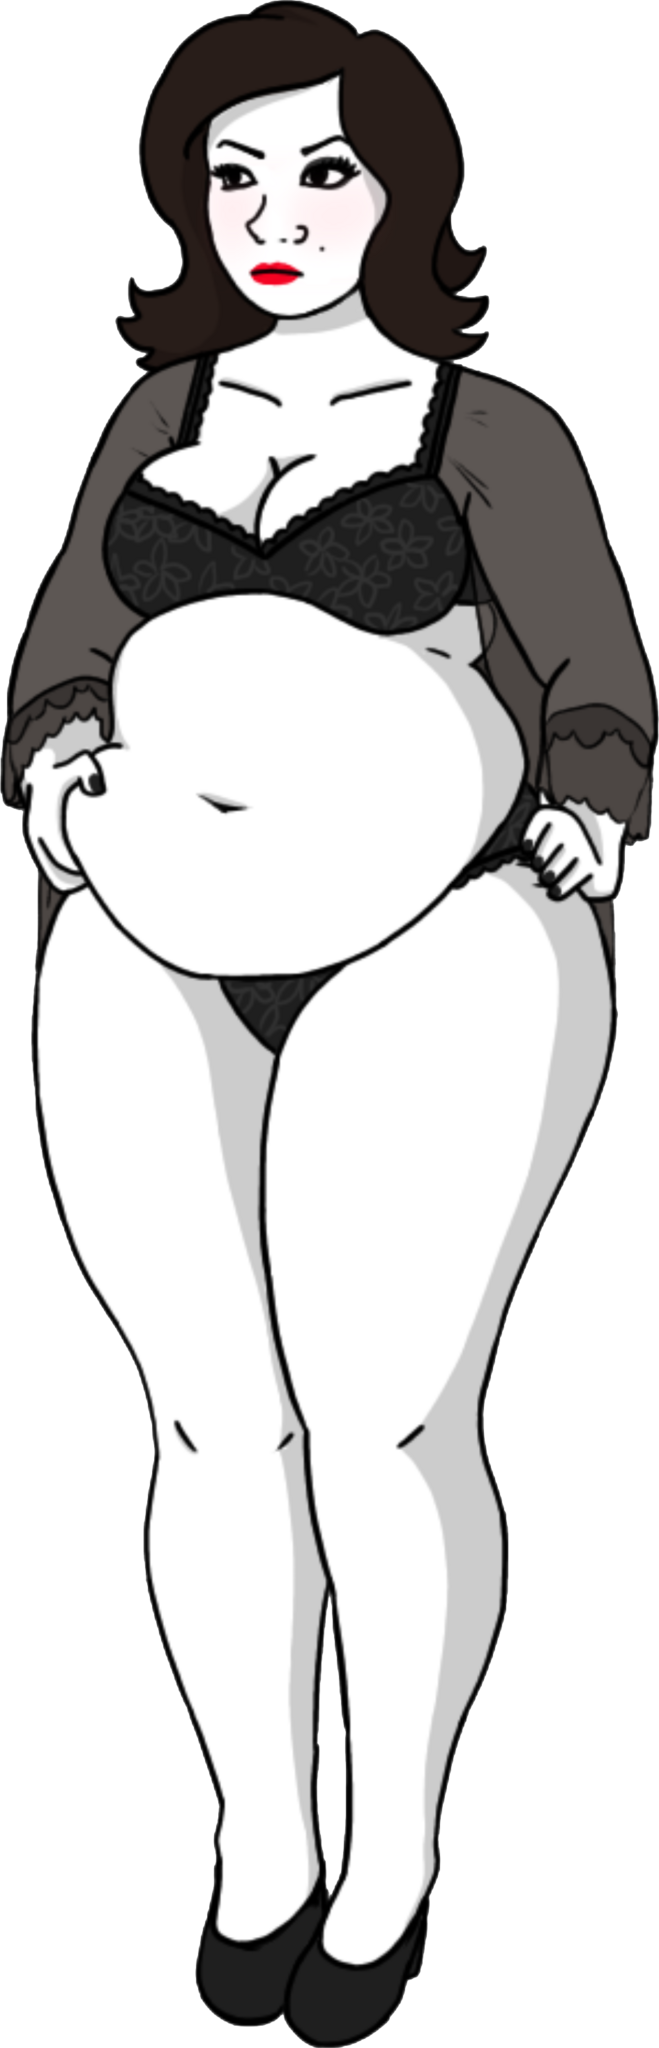
Label: 5_Trad_Wife